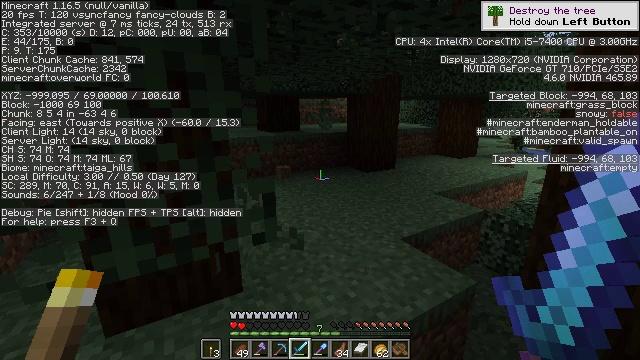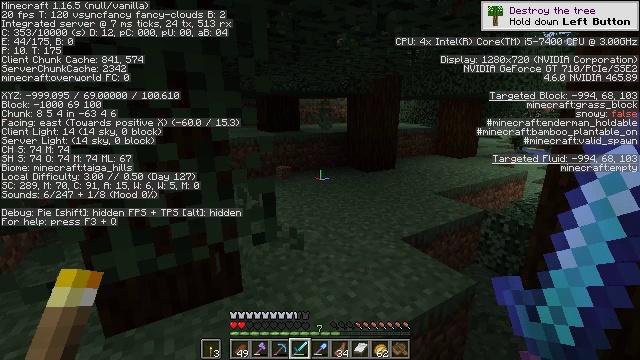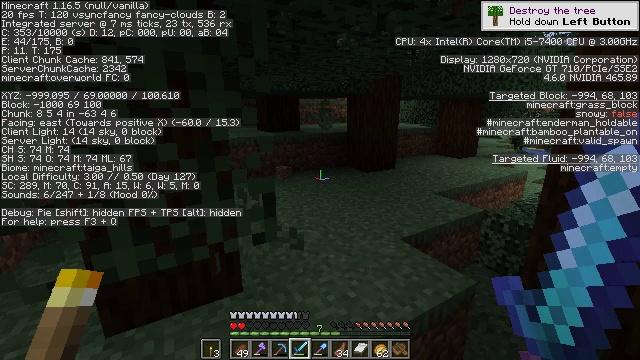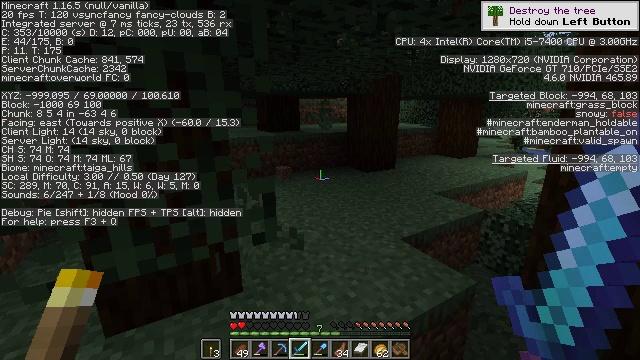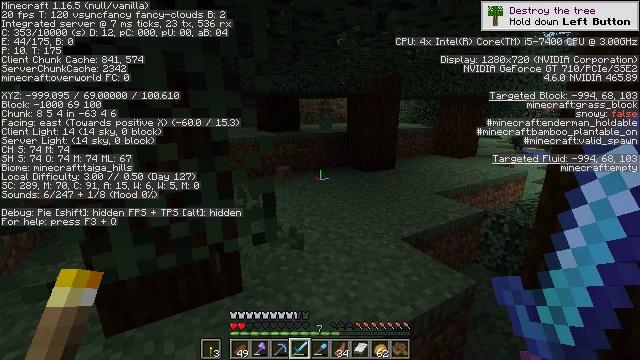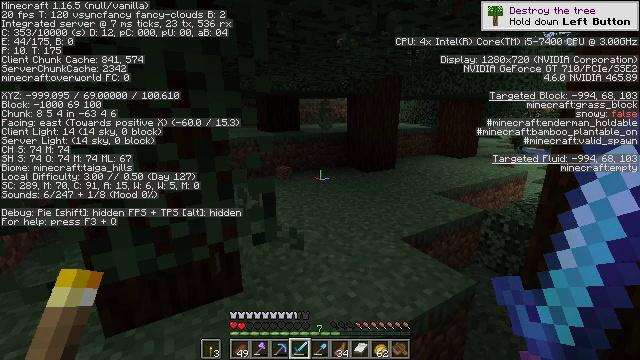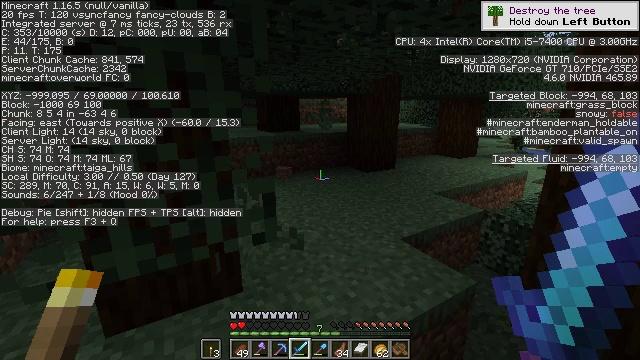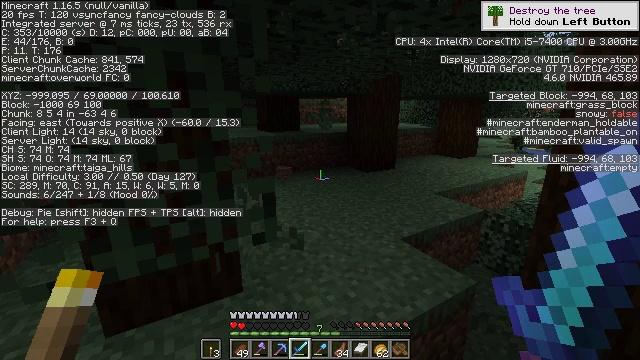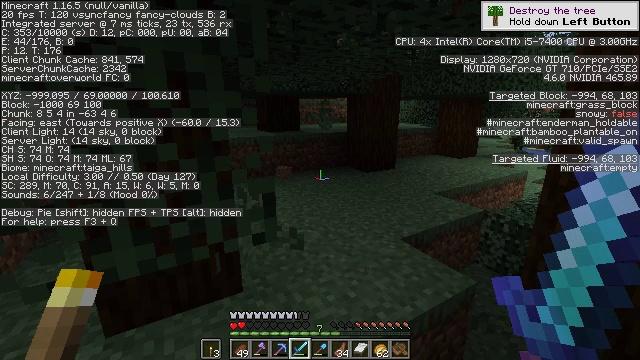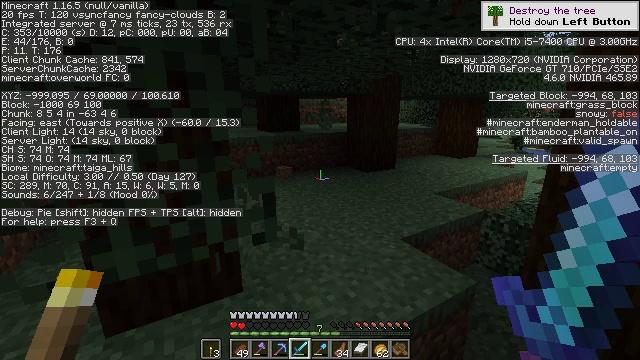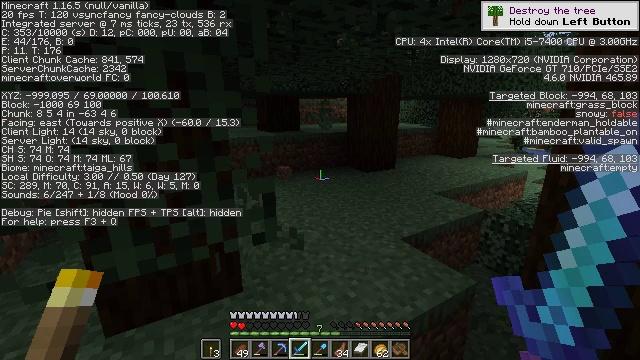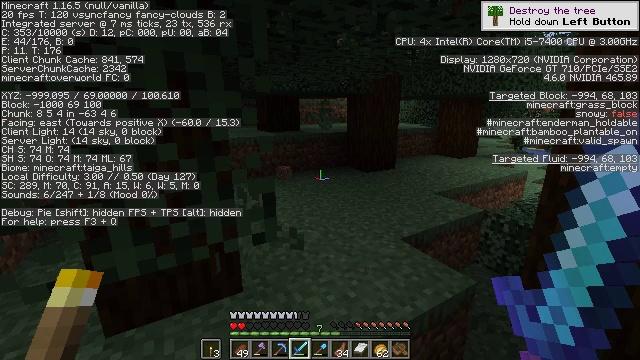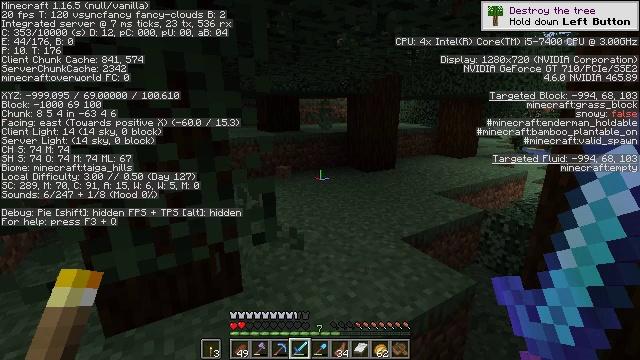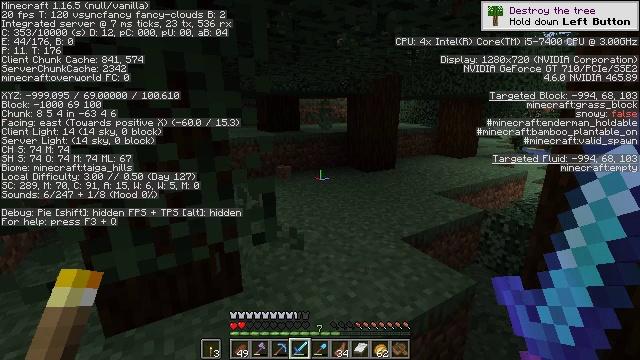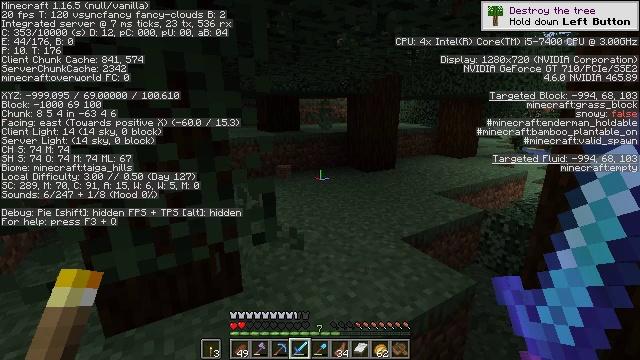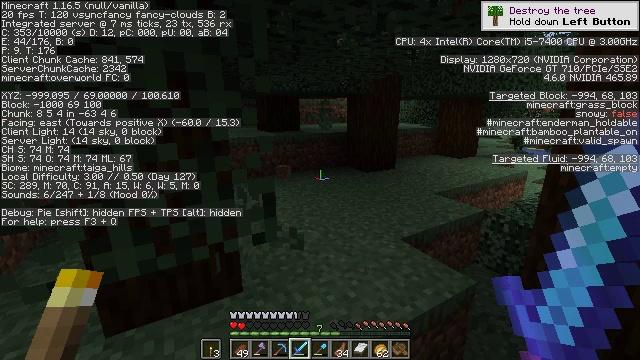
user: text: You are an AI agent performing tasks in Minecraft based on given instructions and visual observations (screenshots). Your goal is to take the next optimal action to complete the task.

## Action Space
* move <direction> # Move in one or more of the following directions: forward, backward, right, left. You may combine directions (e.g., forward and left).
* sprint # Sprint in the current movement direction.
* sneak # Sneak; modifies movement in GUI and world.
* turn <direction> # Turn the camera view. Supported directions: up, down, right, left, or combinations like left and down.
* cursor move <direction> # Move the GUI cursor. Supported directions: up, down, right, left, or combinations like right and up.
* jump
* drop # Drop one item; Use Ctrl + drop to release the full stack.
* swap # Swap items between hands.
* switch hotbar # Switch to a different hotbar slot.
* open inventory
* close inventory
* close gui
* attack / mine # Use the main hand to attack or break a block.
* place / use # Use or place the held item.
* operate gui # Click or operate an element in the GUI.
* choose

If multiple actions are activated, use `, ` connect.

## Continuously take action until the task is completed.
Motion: motion action
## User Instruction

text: Break the sweet berry bush to collect berries.
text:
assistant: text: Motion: no_op
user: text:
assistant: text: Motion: no_op
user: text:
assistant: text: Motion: no_op
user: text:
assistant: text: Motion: no_op
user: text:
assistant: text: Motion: no_op
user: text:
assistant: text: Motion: no_op
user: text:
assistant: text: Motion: no_op
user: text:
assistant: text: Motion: no_op
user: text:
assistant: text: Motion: no_op
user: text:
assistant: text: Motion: no_op
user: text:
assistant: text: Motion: no_op
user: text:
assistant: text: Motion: no_op
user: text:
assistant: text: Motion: no_op
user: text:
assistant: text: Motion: no_op
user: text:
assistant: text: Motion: no_op
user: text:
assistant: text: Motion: no_op
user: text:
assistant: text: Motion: no_op
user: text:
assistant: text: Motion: no_op
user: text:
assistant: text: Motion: no_op
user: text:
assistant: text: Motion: no_op
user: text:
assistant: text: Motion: no_op
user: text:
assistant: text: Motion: no_op
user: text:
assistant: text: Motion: no_op
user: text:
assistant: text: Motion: no_op
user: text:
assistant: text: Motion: no_op
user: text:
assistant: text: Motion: no_op
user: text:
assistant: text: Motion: no_op
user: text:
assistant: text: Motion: no_op
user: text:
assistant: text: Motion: no_op
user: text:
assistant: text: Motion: no_op